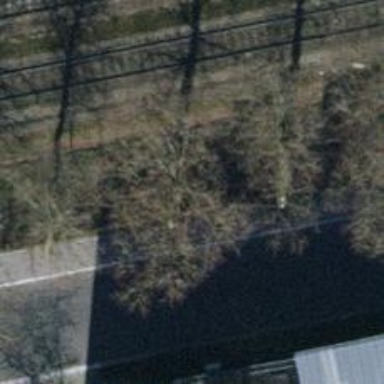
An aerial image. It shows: Avenue of trees.